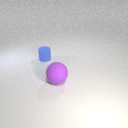
large purple rubber sphere in front of small blue rubber cylinder